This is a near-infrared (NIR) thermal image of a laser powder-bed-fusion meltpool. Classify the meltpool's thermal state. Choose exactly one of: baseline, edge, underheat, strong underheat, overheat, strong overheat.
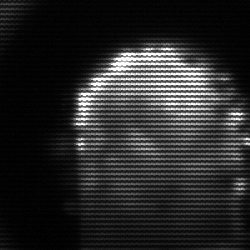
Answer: baseline